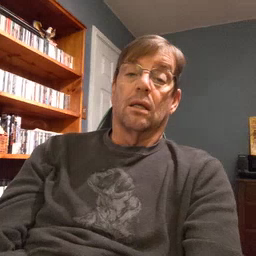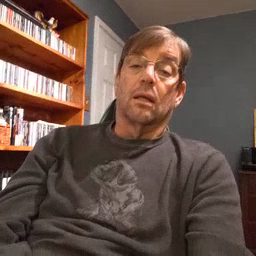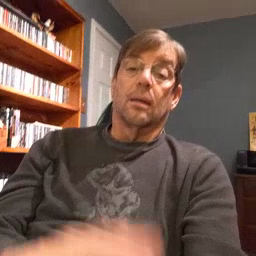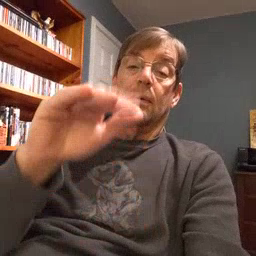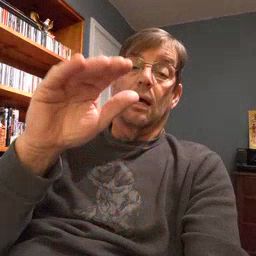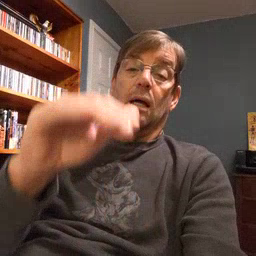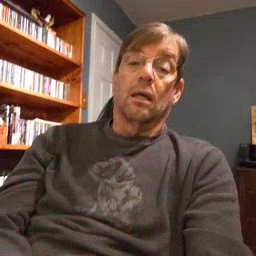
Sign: bye